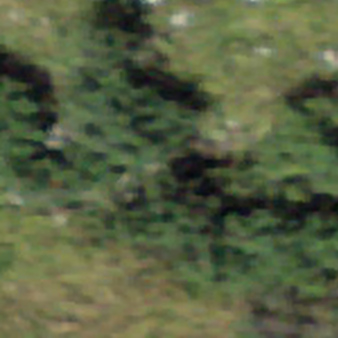
Label: other